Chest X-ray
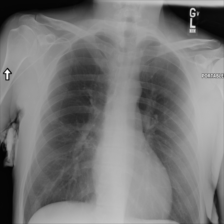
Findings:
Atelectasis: negative
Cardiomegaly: negative
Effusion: negative
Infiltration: negative
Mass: negative
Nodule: negative
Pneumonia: negative
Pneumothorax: negative
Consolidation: negative
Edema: negative
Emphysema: negative
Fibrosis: negative
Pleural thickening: negative
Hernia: negative